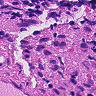
Metastatic tissue present: no